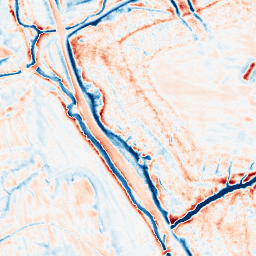
Category: edge_preserving
Decomposition family: guided
Decomposition parameters: radius: 4
eps: 0.01
Upsampling method: bicubic
Upsampling parameters: scale: 4
Upsampling scale: 4